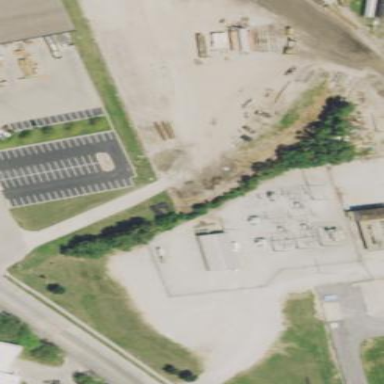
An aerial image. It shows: Power substation surrounded by fence.